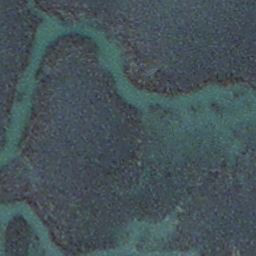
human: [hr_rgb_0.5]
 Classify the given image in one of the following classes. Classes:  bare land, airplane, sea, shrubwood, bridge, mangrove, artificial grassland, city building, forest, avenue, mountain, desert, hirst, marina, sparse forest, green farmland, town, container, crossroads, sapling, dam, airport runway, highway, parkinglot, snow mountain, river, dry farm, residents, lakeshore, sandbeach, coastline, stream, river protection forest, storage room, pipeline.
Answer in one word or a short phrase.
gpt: stream